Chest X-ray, PA view. Patient: 34 years old, sex F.
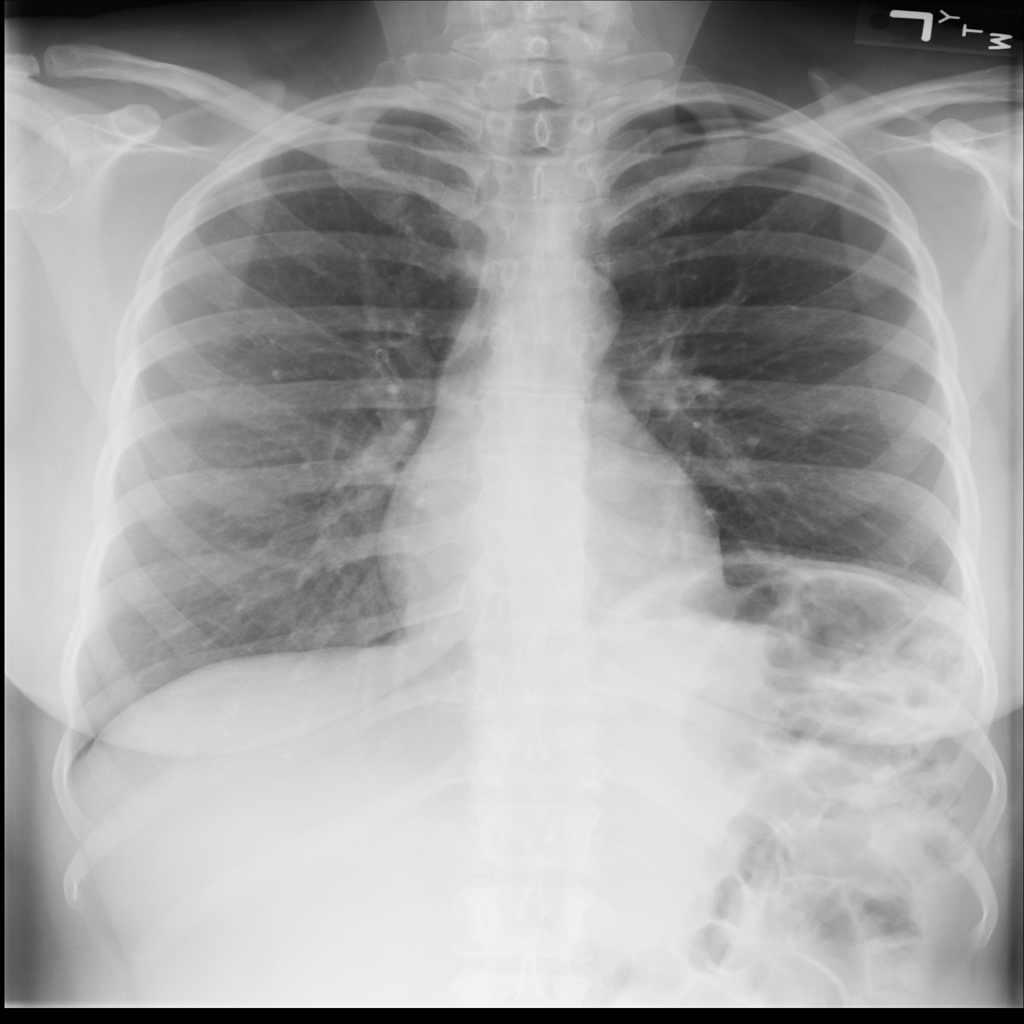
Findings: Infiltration